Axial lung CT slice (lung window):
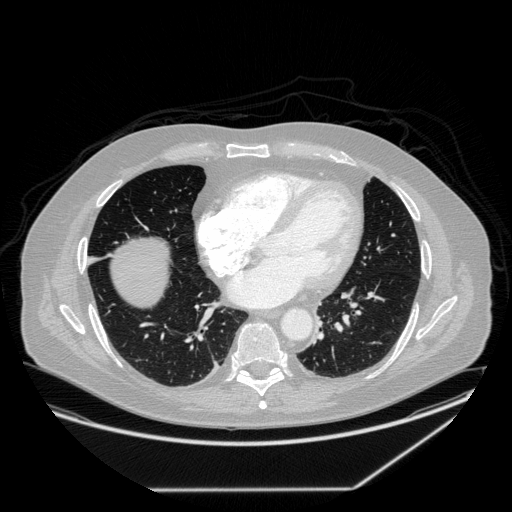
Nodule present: no